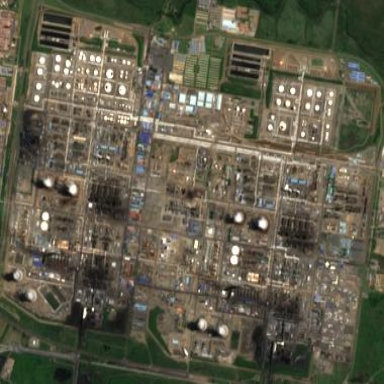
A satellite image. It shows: Industrial area designated for oil refining activities.